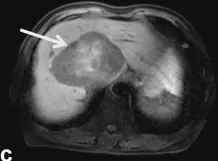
Follow-up images after surgery. Lung CT shows multiple nodules in the lung and thoracic effusion, which indicate the lung and possible pleural metastasis (A, B, arrow).
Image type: radiology (mri)